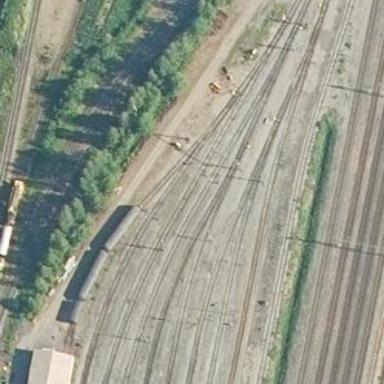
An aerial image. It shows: Railway signal.